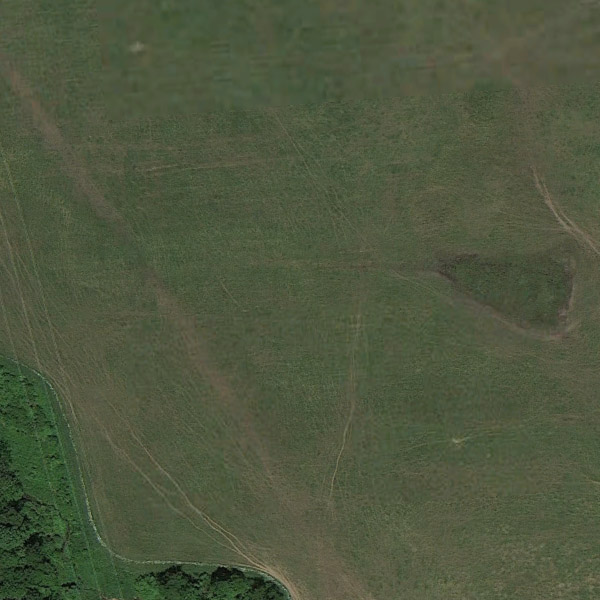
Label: Meadow